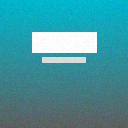
Screen state: on